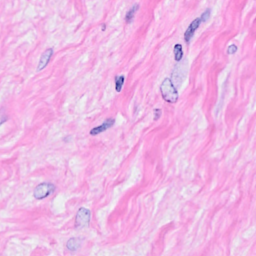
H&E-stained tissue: Breast